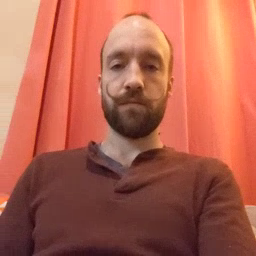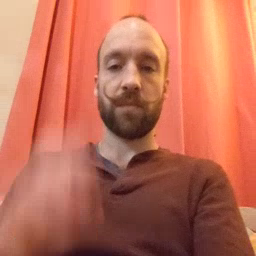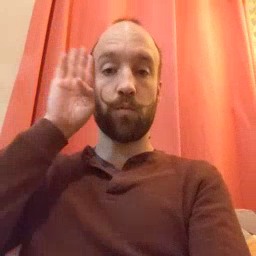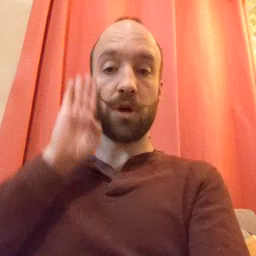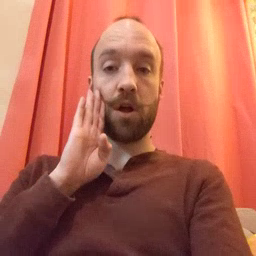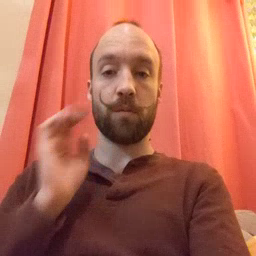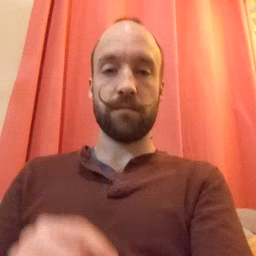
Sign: brown